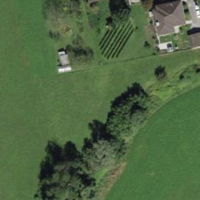
EUNIS habitat code: 52
Species observed at this site:
Phytolacca americana